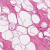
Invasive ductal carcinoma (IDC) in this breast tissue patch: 0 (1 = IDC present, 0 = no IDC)